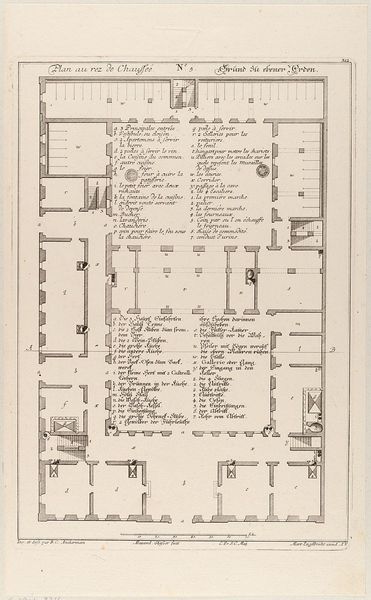
Titel: Grundriss eines Palastes/Gasthauses
Künstler: Martin Engelbrecht
Standort: Hamburg
Institution: Museum für Kunst und Gewerbe Hamburg
Schlagwörter: fenster, architektur, barock, blatt, papier, grafik, graphik, französisch, schriftzeichen, fotografie, photographie, palast, druckgraphik, druckgrafik, radierung, beschriftung, räume, entwurf, plan, legende, grundriss, bauplan, atrium, kirchenfenster, gerippt, reproduktionen, barockzeit, barockzeitalter, druckerzeugnisse, architekturdarstellungen, gebäudes, ornamentstich, vorlageblätter